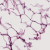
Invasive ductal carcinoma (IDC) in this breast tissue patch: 0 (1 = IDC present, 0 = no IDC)